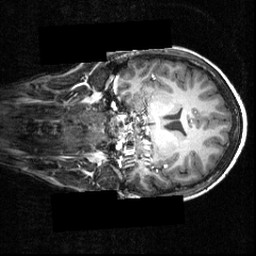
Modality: T1w
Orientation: coronal
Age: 28
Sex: female
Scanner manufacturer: siemens
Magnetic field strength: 3.951 T
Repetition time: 1.5 s
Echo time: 0.00335 s